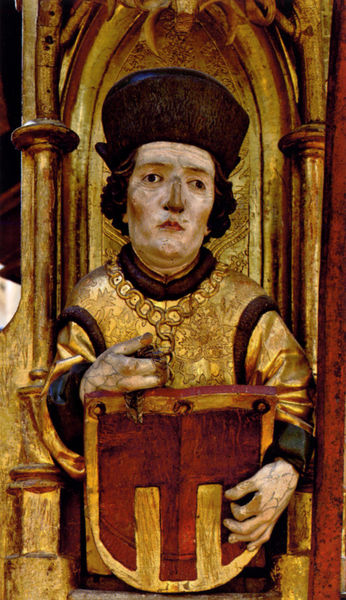
Titel: Hochaltar,Predella, Seitenwange: Bildnisbüste des Klostergründers, dem Pfalzgrafen von Tübingen
Künstler: Michel Erhart
Standort: Blaubeuren
Institution: ehemalige Abteikirche St. Johannes d.T.
Schlagwörter: dunkel, hand, kopf, körper, mann, gelb, ausschnitt, braun, finger, holz, hut, mund, nase, schwarz, stuhl, säulen, blick, rot, alt, hemd, kappe, mütze, wand, augen, gesicht, halten, inkarnat, kragen, mensch, bildnis, hände, portrait, kirche, figur, gewand, gold, haare, mantel, gotik, lippen, locken, skulptur, statue, kopfbedeckung, relief, farbig, wangen, ansicht, bogen, kette, risse, bischof, papst, thron, detail, büste, plastik, zeigen, oberkörper, halskette, foto, fotografie, photographie, nische, schild, buch, ringe, schielen, altar, kapitelle, pult, schnitzerei, photo, wappen, kaputt, farbfoto, mittelalter, priester, baldachin, heiliger, fresko, schlüssel, basis, gefasst, golden, heilig, tunika, holzfigur, sakral, aufnahme, geschnitzt, ornat, doktor, dreidimensional, holzskulptur, stifter, sehnen, gesucht, bürgermeister, riemenschneider, holzschnitzerei, bischoff, stirnrunzeln, craquelé, wandskulptur, kirchenmann, schutzschild, silberblick, fabre, religon, gestiftet, relegion, surcot